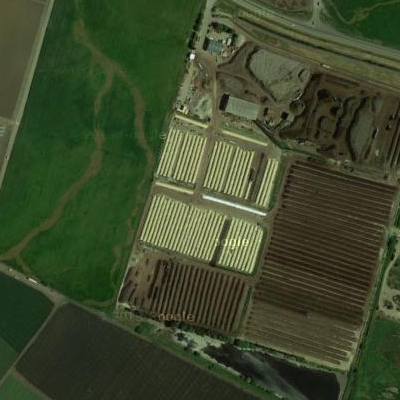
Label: bField